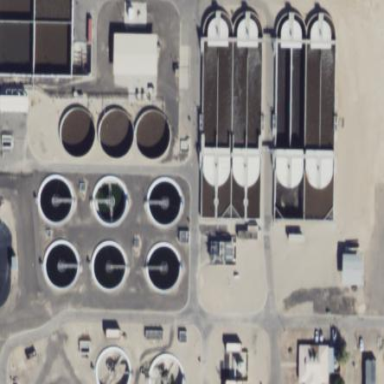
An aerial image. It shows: View of wastewater plant.